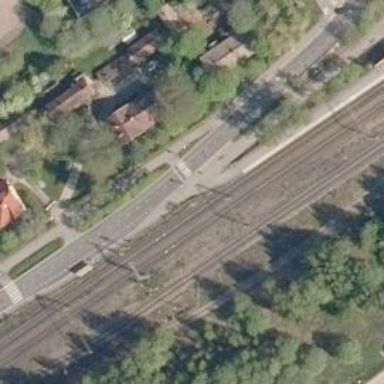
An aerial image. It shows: Railway signal supported by catenary mast.